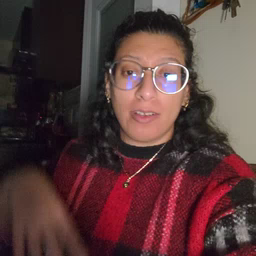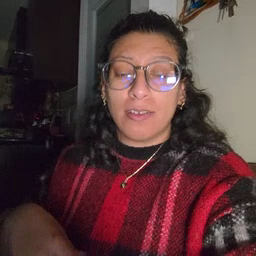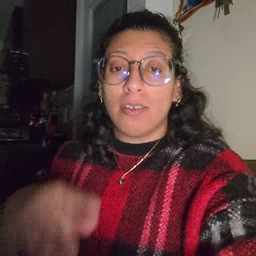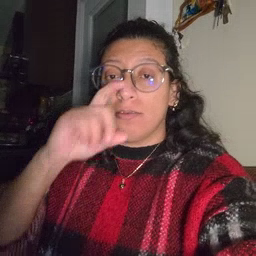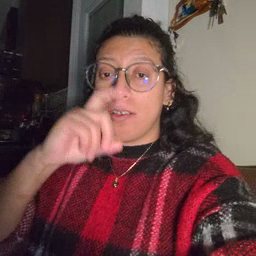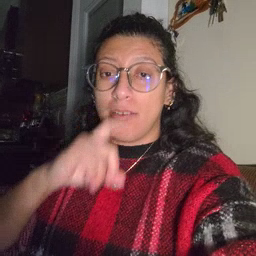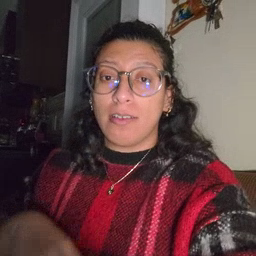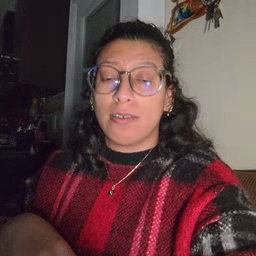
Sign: doll